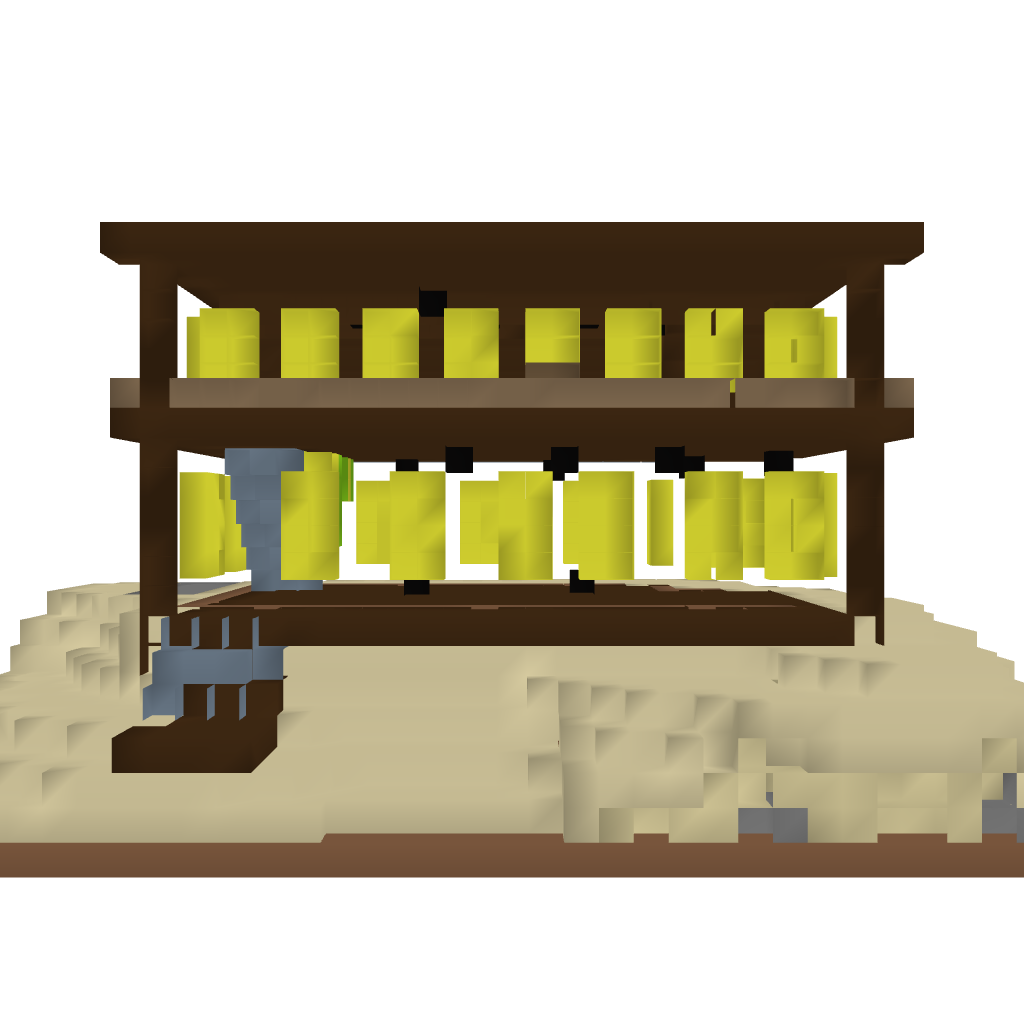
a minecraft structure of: lake house